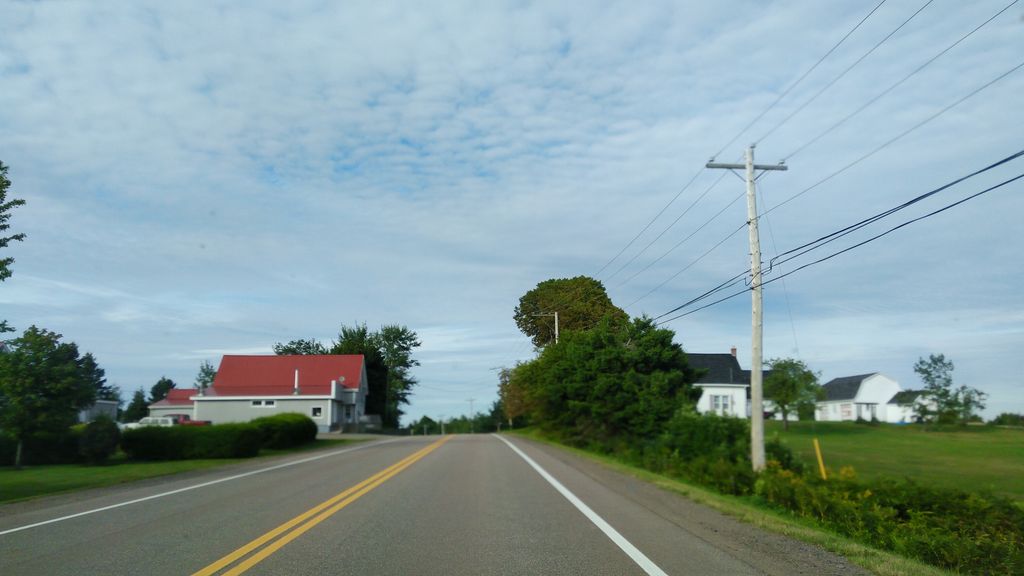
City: charlottetown